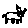
Label: cat